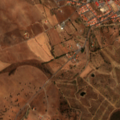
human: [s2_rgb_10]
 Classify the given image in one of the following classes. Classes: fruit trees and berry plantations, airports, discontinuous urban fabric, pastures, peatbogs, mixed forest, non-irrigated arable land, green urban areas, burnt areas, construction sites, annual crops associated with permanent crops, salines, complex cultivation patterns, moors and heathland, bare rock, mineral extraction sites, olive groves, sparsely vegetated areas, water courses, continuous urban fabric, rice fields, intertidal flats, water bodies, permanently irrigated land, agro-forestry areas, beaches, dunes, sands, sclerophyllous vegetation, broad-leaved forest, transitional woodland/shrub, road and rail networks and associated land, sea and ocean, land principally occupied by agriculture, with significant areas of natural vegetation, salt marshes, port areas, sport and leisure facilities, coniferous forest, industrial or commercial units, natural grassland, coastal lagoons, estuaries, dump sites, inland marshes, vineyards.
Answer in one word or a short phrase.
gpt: continuous urban fabric, non-irrigated arable land, pastures, annual crops associated with permanent crops, agro-forestry areas, transitional woodland/shrub